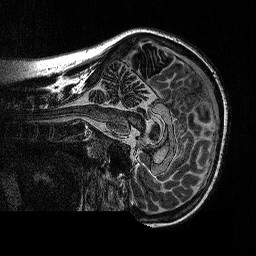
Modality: MP2RAGE
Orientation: sagittal
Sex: female
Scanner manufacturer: siemens
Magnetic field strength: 3 T
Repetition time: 5 s
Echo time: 0.00292 s